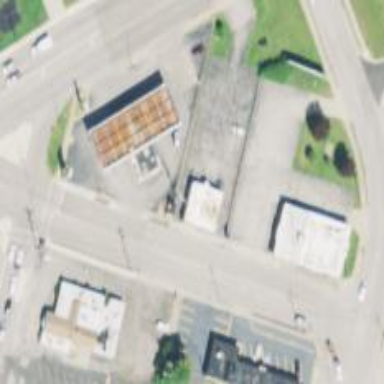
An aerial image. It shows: Convenience shop.